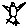
Label: bird